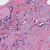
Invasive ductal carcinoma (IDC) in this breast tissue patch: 1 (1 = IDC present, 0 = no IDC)